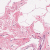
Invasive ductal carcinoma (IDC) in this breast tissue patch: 0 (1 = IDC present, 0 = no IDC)